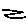
Label: zigzag